Question:
As you can see in the picture, my element is going down of the nav-menu. My html is like this
'''
<div class="main_menu">
<a class="item">
<img id="logo" src="../Data/site_images/Demicon.png">
</a>
<div class="item">
<input id="searchbox">
</div>
<div class="item">
<input id="searchbox2">
</div>
</div>
'''
And the corresponding css is
'''
body {
margin: 0px;
}
.main_menu {
background-color: #369740;
position: fixed;
top: 0px;
height: 50px;
width: 100%;
}
.main_menu .item {
display: inline-block;
height: 100%;
}
.main_menu #logo {
margin-left: 42px;
margin-top: 8px;
margin-right: 42px;
}
'''
Please explain how to change this into a div so that it occupies the parent element completely as in css or explain how to change the position of the input element.
<URL>
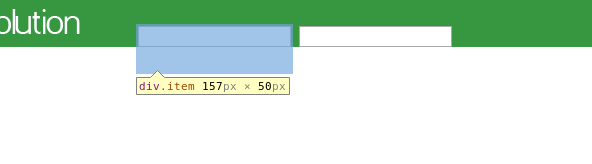
Answer: Setting 'vertical-align: middle' (or 'top', really anything other than the default of 'baseline') moves us back into the containing block.
'''
.main_menu .item {
display: inline-block;
height: 100%;
vertical-align: middle;
}
'''
Adjusting the padding/etc. on the items after that is up to you.
Example: <URL>
Some background: <URL>